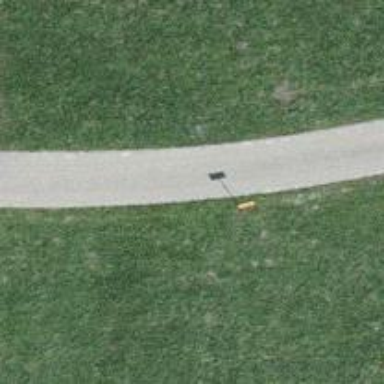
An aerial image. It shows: Pole with roof cover.